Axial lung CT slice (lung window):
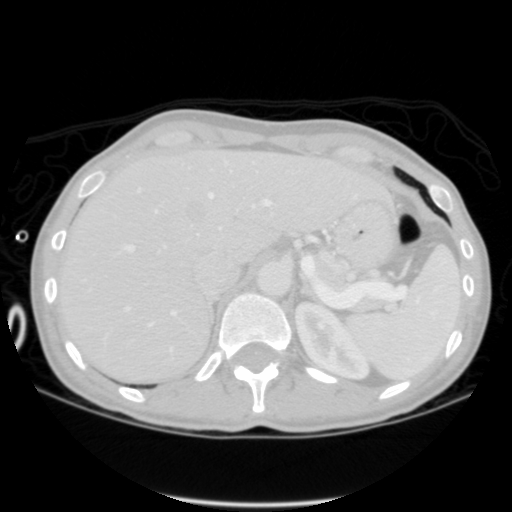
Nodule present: no